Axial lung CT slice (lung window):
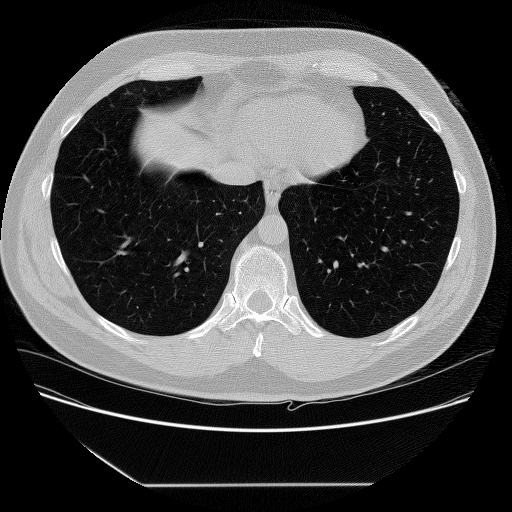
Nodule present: no